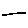
Label: line